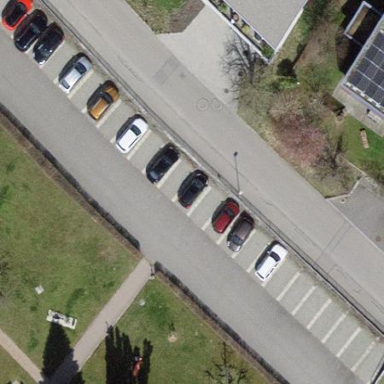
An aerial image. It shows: Parking area with surface.